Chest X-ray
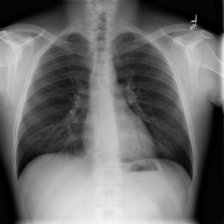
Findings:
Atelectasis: negative
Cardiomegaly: negative
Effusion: negative
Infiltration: negative
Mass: negative
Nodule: negative
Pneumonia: negative
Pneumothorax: negative
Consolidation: negative
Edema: negative
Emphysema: negative
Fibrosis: negative
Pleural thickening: negative
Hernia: negative